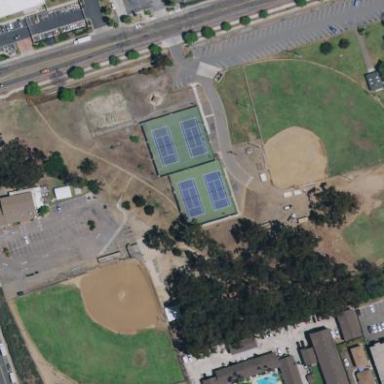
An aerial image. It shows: Tennis court on pitch designated for leisure land.